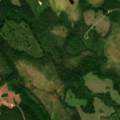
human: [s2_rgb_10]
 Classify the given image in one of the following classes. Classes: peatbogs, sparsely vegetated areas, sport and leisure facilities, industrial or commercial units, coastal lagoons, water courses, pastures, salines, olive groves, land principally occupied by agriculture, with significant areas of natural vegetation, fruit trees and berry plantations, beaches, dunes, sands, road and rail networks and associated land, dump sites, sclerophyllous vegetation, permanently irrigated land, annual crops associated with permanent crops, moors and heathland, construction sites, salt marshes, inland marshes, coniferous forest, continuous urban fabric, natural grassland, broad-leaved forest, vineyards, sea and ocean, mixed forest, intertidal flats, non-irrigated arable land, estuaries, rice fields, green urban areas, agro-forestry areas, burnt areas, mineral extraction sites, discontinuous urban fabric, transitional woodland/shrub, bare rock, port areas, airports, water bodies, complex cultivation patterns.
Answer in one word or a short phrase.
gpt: coniferous forest, transitional woodland/shrub, peatbogs